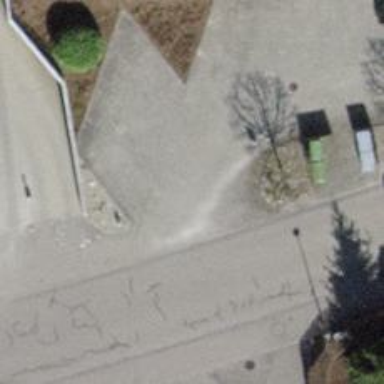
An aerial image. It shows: Service road with paving stones.